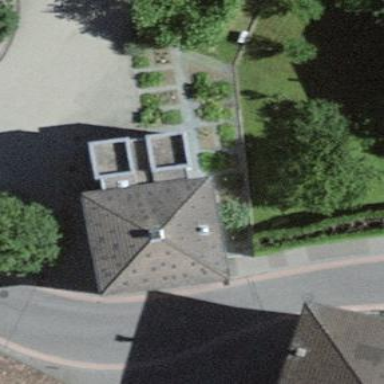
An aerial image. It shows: Kindergarten building.